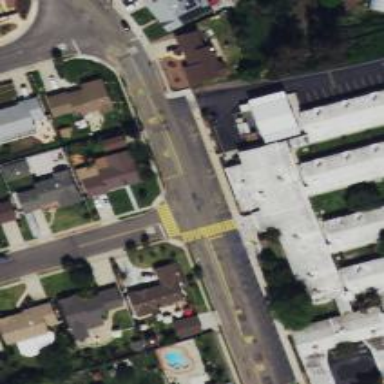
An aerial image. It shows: Road with stop sign.